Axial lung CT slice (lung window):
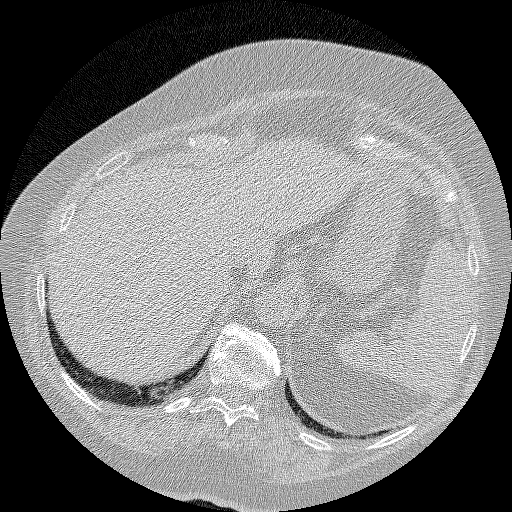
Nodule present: no